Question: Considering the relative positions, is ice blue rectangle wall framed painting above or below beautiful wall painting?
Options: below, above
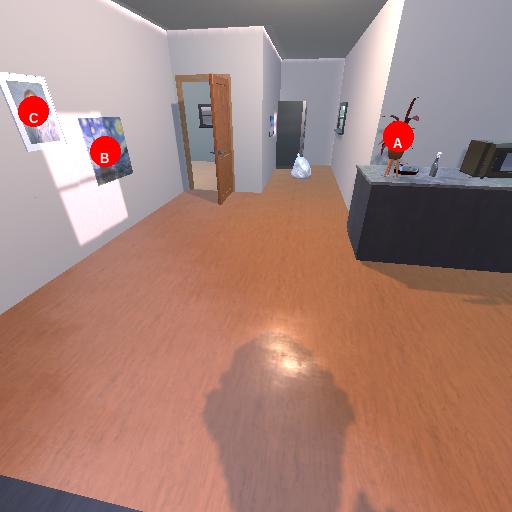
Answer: below